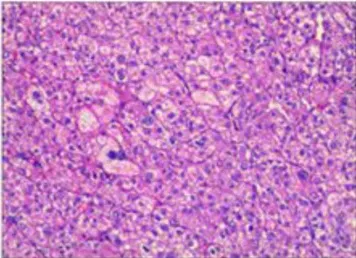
(C,D) HE staining of pathological diagnosis.
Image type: pathology (h&e)